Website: apple-inc
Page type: receipt
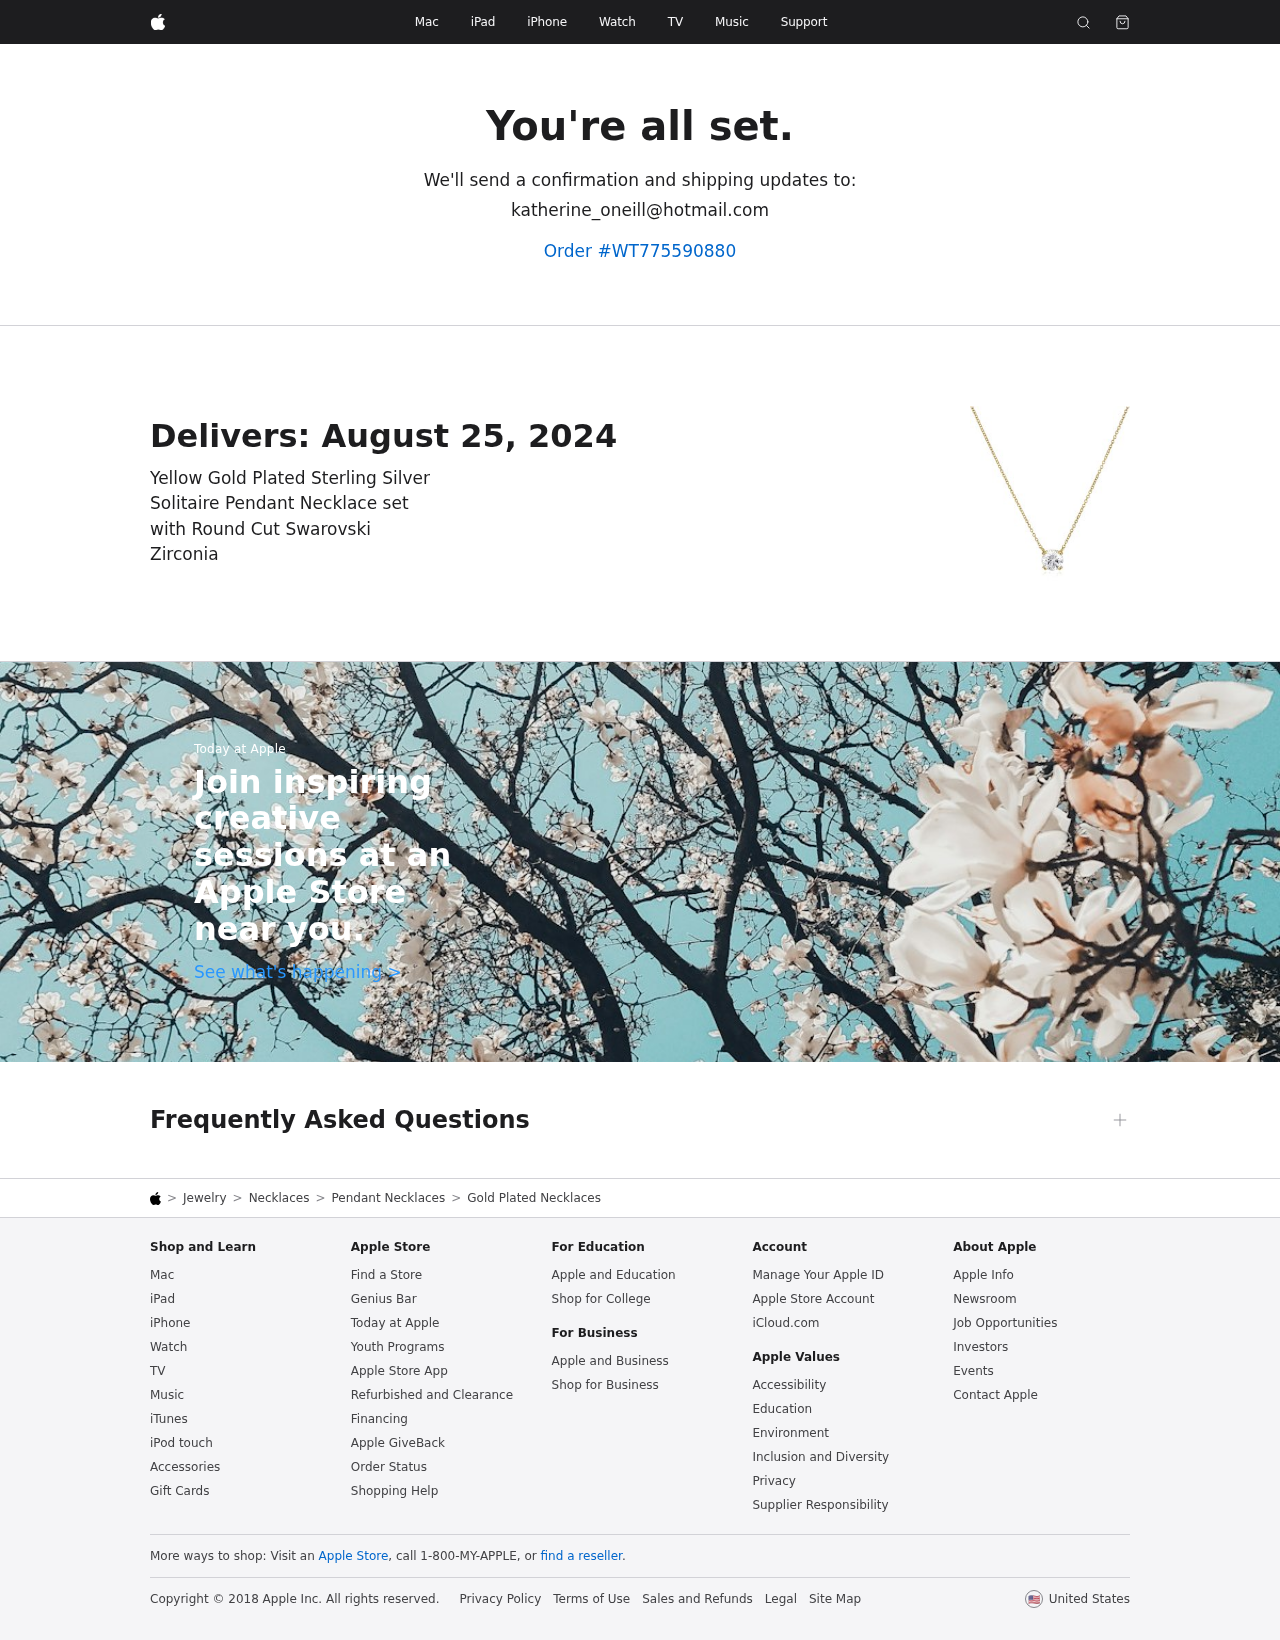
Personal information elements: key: PII_EMAIL
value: katherine_oneill@hotmail.com
Product elements: key: PRODUCT1_BREADCRUMB
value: Jewelry
Necklaces
Pendant Necklaces
Gold Plated Necklaces
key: PRODUCT1_NAME
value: Yellow Gold Plated Sterling Silver Solitaire Pendant Necklace set with Round Cut Swarovski Zirconia
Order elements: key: ORDER_ID
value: Order #WT775590880
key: ORDER_DELIVERY_DATE
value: August 25, 2024